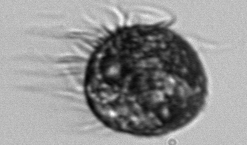
Label: Pelagostrobilidium